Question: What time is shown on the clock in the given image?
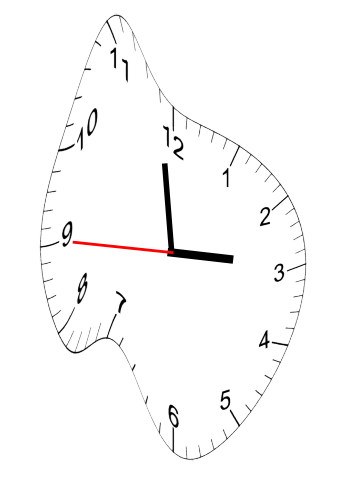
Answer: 02:58:45